Aerial crown-view tile of a tropical tree (Barro Colorado Island, Panama), acquired 20250818:
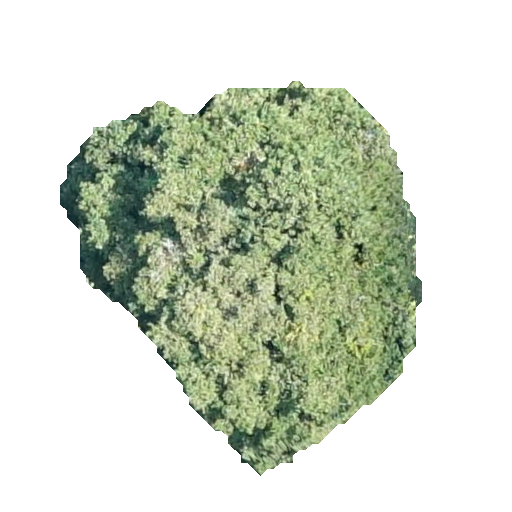
Species: Prioria copaifera
GBIF accepted scientific name: Prioria copaifera
Crown area: 137.291 m²